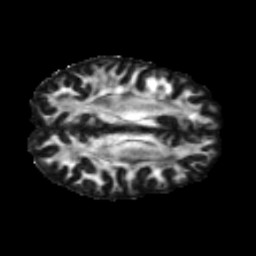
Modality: FA
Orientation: axial
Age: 46
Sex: male
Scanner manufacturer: siemens
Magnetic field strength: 3 T
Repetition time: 5.5 s
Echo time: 0.101 s